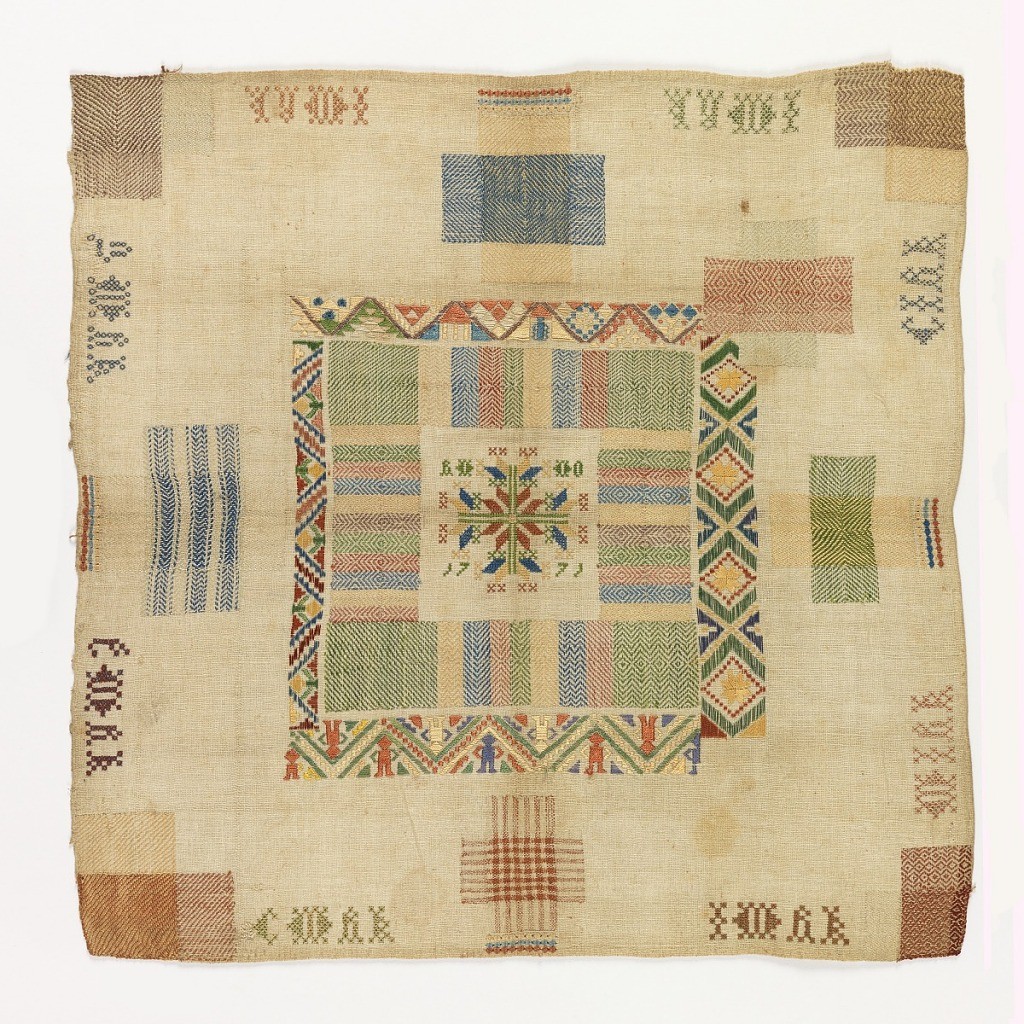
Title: Sampler
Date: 1771
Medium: silk embroidery on cotton foundation Technique: embroidered in running (pattern darning), rococo, cross, tied cross, satin, and eyelet stitches on plain weave foundation
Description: Five darning crosses, four darning corners, central patch.  Initials along outer edge, date in center.